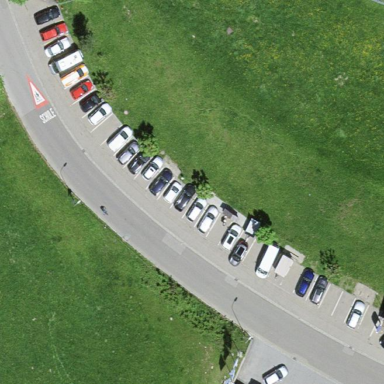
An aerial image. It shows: Parking area.